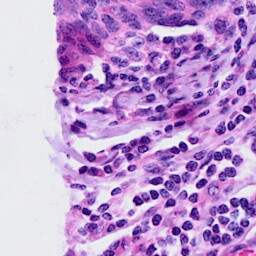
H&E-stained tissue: Cervix